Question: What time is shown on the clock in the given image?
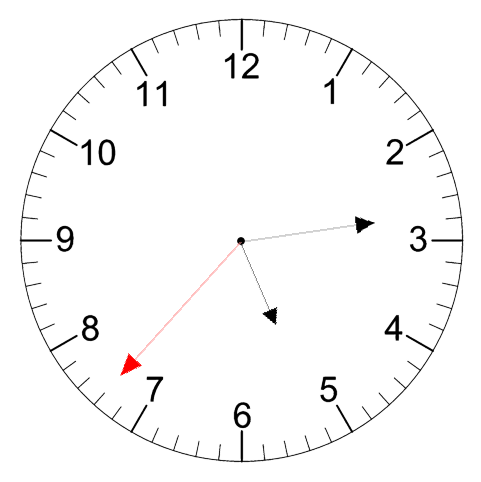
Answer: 05:13:37